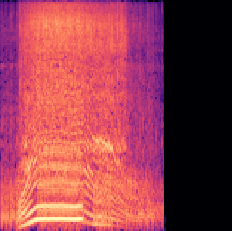
Sound class: Chainsaw